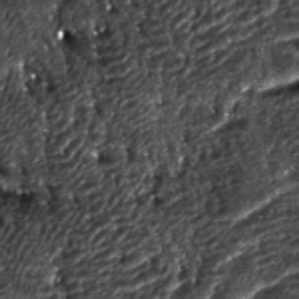
Label: frost